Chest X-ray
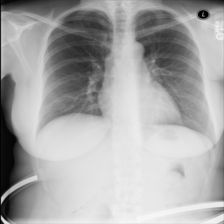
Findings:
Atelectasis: negative
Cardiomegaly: negative
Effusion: negative
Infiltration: negative
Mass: negative
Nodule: negative
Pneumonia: negative
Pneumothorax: negative
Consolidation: negative
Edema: negative
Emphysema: negative
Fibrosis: negative
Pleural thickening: negative
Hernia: negative